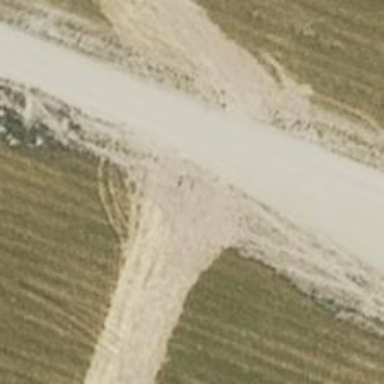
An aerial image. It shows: Gravel track with grade 2 tracktype.